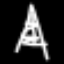
Label: The Eiffel Tower